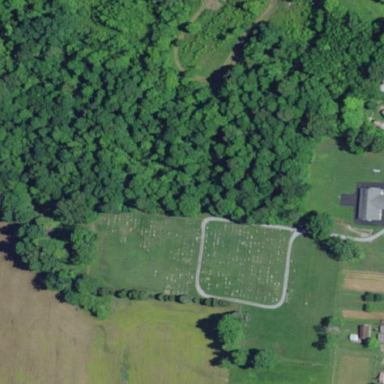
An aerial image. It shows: Cemetery.